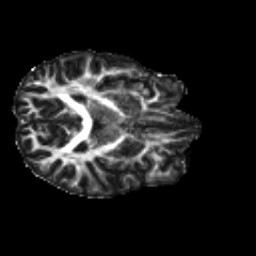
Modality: FA
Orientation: axial
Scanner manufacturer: siemens
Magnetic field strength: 3 T
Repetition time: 4.16 s
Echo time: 0.0806 s